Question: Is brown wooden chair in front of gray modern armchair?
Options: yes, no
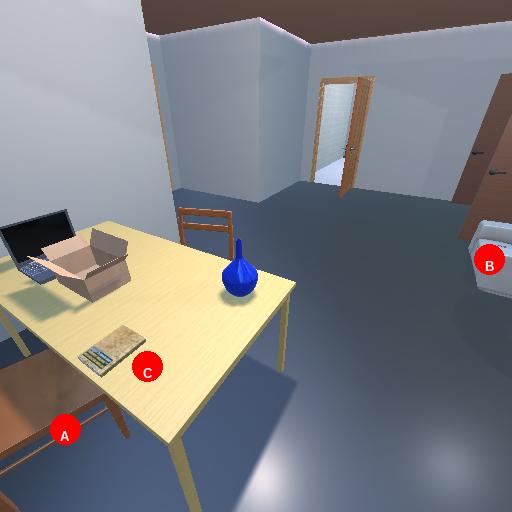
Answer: yes